Interaction volume radius: 10 \u00c5
Interaction volume height: 20 \u00c5
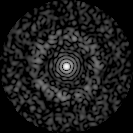
Disorder parameter: 0.8303